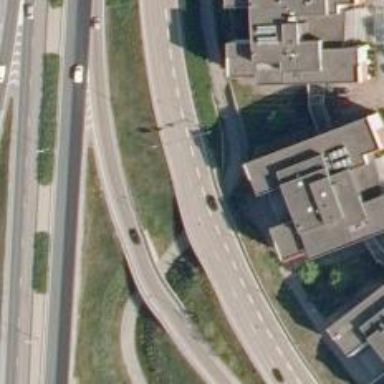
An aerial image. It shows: Asphalt bridge on trunk link highway.